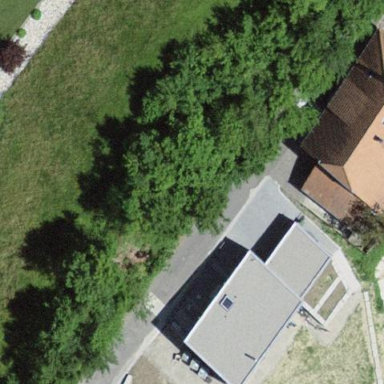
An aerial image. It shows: Barn.